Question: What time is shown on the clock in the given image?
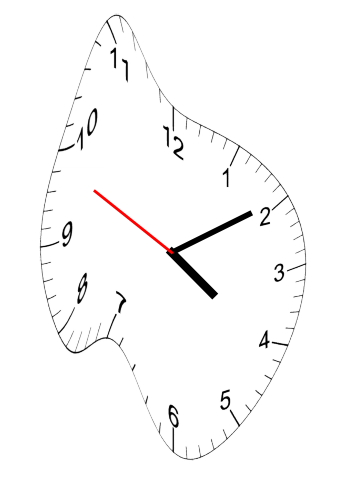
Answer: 04:09:49